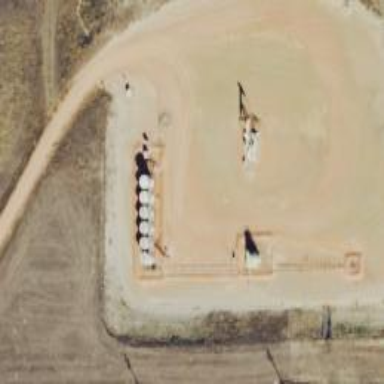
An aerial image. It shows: Storage tank with man-made structure.